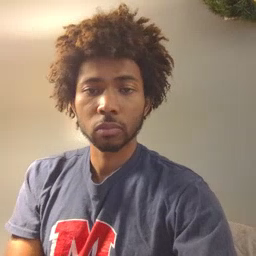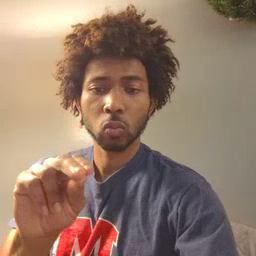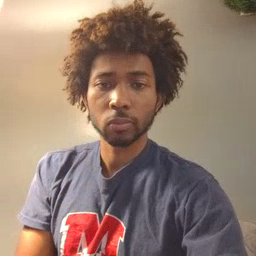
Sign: no